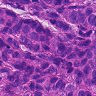
Metastatic tissue present: yes